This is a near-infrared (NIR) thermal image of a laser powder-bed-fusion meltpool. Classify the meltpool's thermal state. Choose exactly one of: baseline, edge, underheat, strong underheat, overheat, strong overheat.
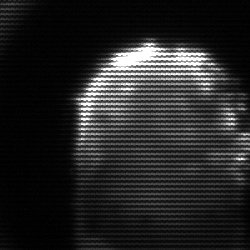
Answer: baseline